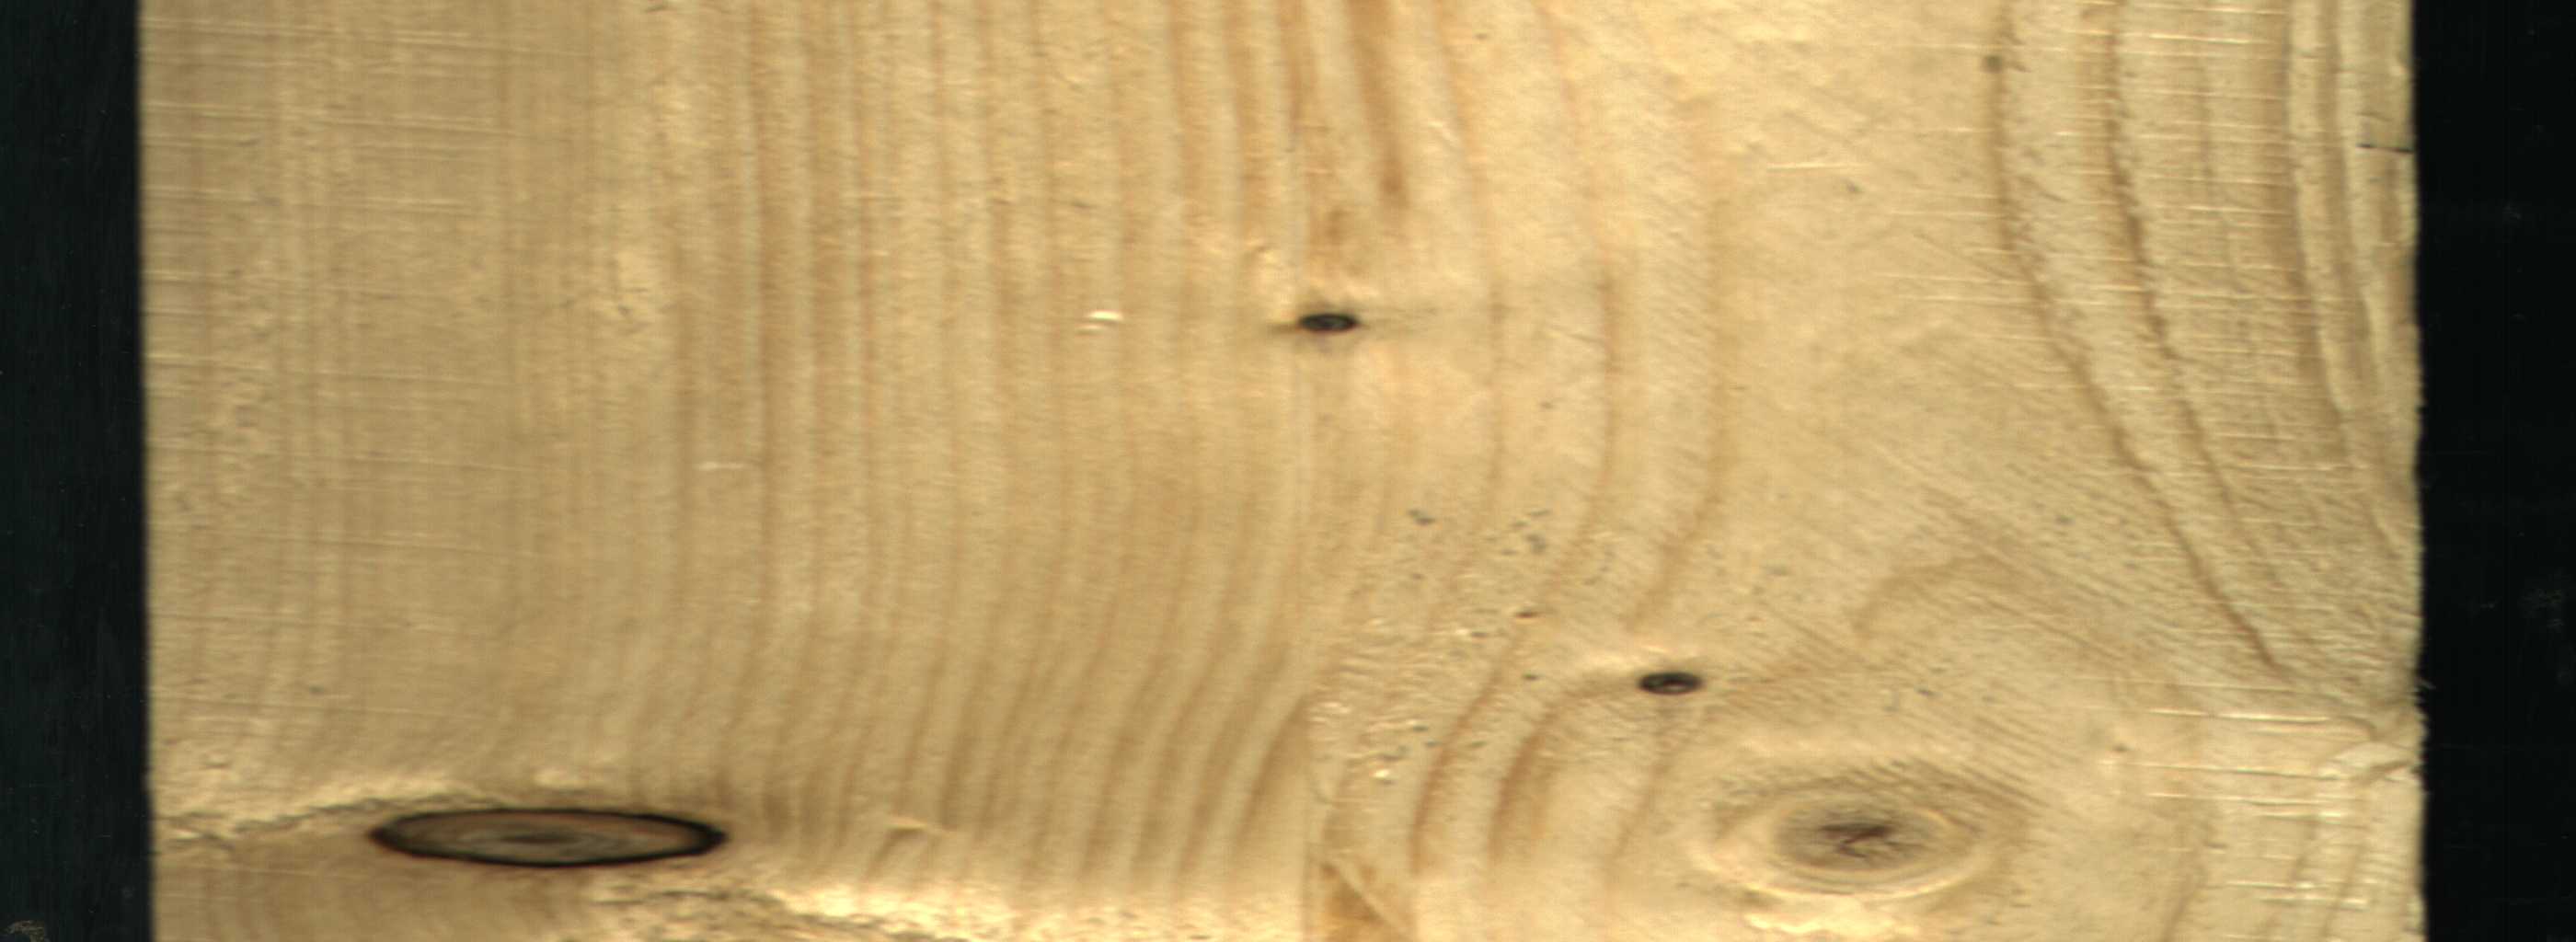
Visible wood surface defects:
Dead_Knot
Dead_Knot
Dead_Knot
Live_Knot